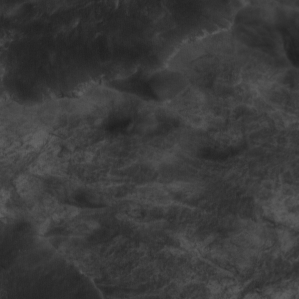
Label: non_frost